Question: According to <URL> is a computer memory design used in multiprocessing, where the memory access time depends on the memory location relative to a processor.
But it is not clear whether it is about any memory including caches or about main memory only.
For example Xeon Phi processor have next architecture:
Memory access to main memory (GDDR) is same for all cores. Meanwhile memory access to L2 cache is different for different cores, since first native L2 cache is checked, then L2 cache of other cores is checked via ring.
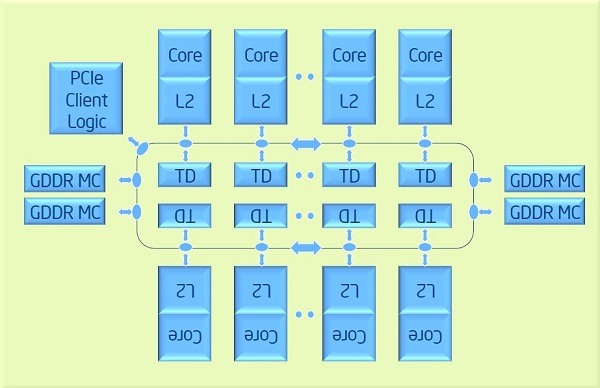
Answer: Technically, NUMA should probably only be used to describe non-uniform access latency or bandwidth to . (If the NUMA factor [latency far/latency near or bandwidth far/bandwidth near] is small [e.g., comparable to dynamic variability due to DRAM row misses, buffering, etc.], then the system might still be considered UMA.)
(Technically, the Xeon Phi has a small but non-zero NUMA factor since each hop on the ring interconnect takes time [a core might be only one hop from one memory controller and several hops from the most distant one].)
The term NUCA (Non-Uniform Cache Access) has been taken to describe a single cache with different latency of access for different cache blocks. A shared cache level with portions more closely tied to a core or cluster of cores would also fall under NUCA, but separate cache hierarchies would (I believe) not justify the term (even though snooping might find a desired cache block in a 'remote' cache).
I do not know of any term being used to describe a system with variable cache latency associated with snooping (i.e., with separate cache hierarchies) and a small/zero NUMA factor.
(Since caches can transparently replicate and migrate cache blocks, the NUMA concept is a little less fitting. [Yes, an OS can migrate and replicate pages transparently to application software in a NUMA system, so this difference is not absolute.])
Perhaps somewhat interestingly, Azul Systems claims <URL> for its Vega systems:
> Azul builds are gear as 'UMA' because our programs do not have well understood access patterns. Instead, the patterns are mostly random (after cache filtering) and so it makes sense to have uniform mediocre speeds instead of 1/16th of memory fast and 15/16ths as slow.